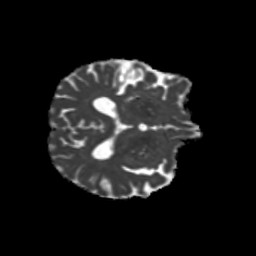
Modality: MD
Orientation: axial
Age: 63
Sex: female
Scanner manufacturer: siemens
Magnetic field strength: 3 T
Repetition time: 5.25 s
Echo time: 0.08 s